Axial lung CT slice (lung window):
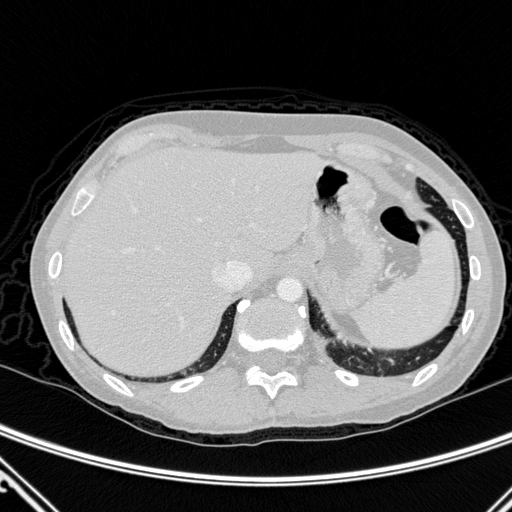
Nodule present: no